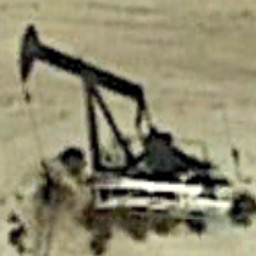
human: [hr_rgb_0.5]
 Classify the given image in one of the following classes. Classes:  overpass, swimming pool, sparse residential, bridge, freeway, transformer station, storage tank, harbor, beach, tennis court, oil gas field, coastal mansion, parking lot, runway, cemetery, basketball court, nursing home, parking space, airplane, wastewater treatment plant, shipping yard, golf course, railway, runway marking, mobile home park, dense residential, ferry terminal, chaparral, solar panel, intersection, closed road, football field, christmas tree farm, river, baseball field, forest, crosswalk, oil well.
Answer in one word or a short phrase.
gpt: oil well